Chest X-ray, PA view. Patient: 76 years old, sex M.
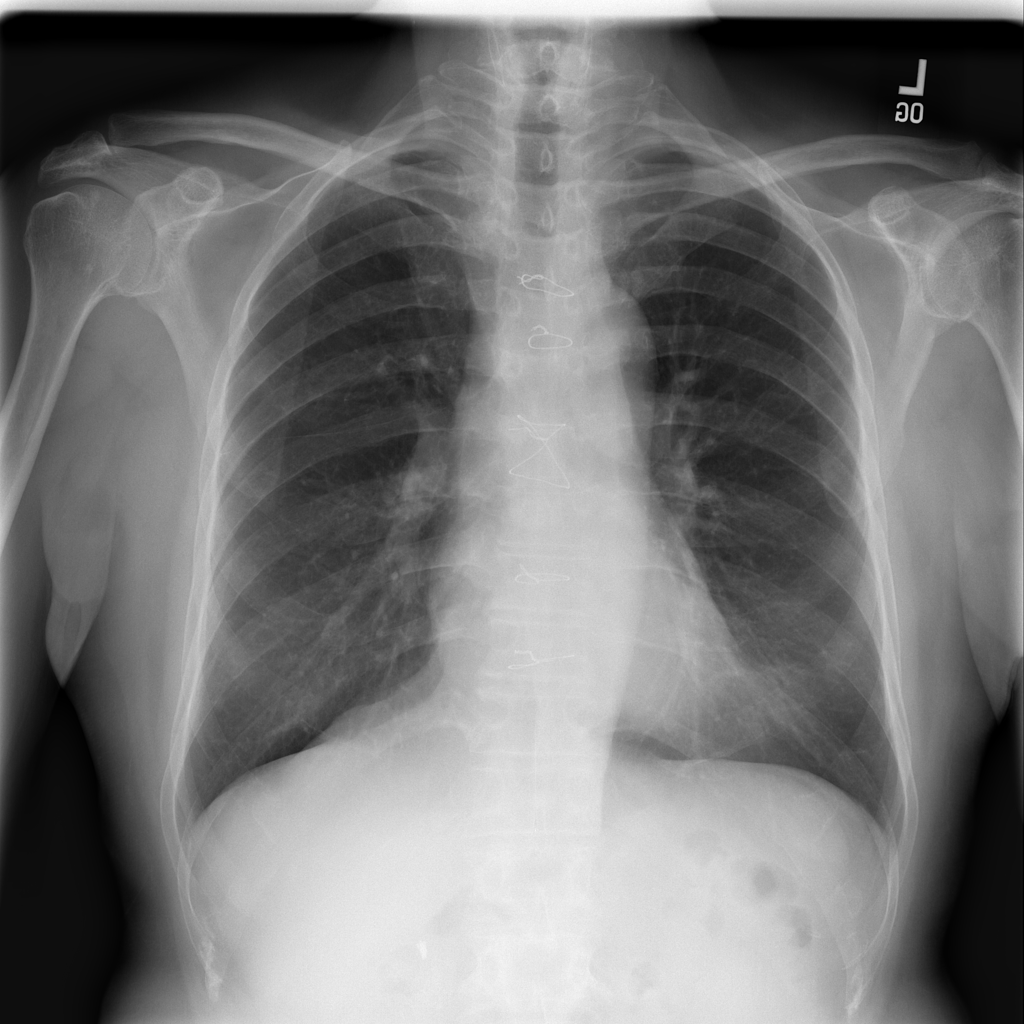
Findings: Infiltration